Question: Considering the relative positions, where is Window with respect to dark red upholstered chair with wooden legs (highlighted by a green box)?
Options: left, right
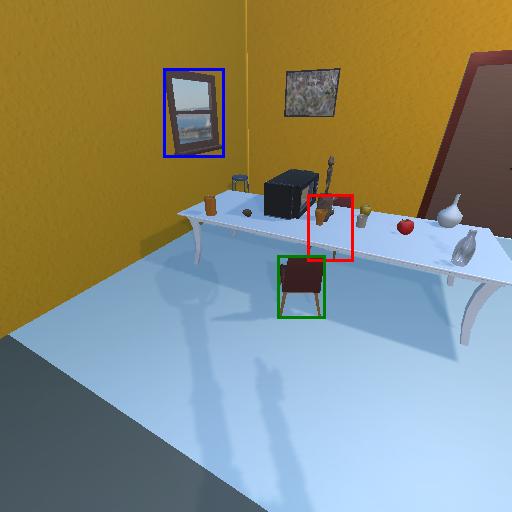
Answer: left